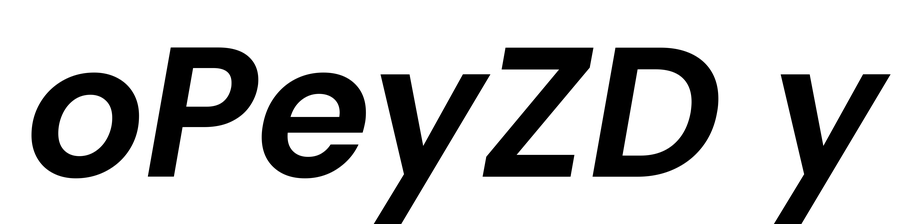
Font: Poppins-SemiBoldItalic